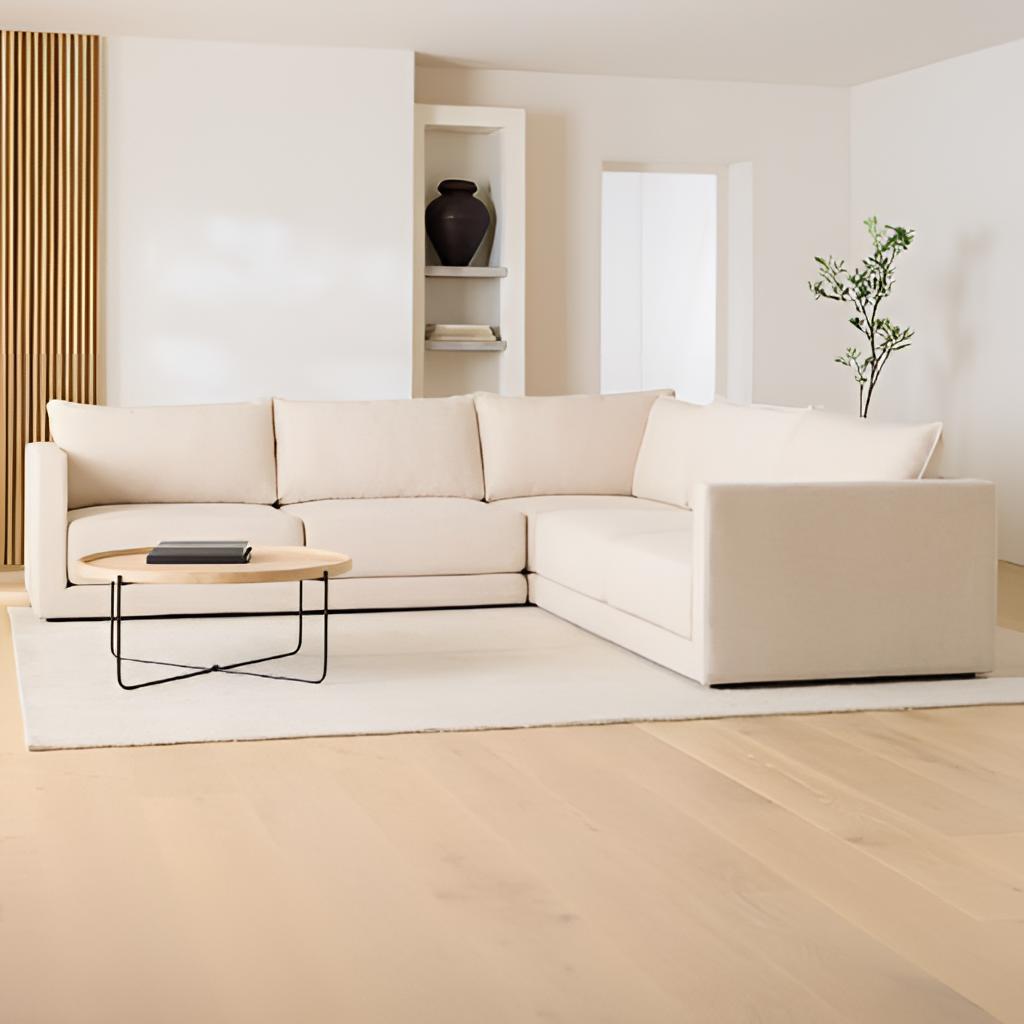
living room, beige fabric sectional sofa, beige wood flooring, with plank pattern, modern, paint wallpaper, with solid pattern